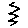
Label: zigzag